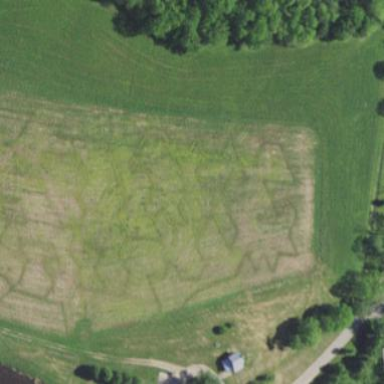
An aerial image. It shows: Maze attraction located within farmland.